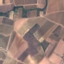
Land use / land cover class: PermanentCrop